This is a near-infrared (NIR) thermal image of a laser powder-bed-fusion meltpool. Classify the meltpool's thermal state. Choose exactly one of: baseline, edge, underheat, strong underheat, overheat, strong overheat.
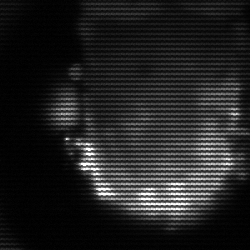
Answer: baseline